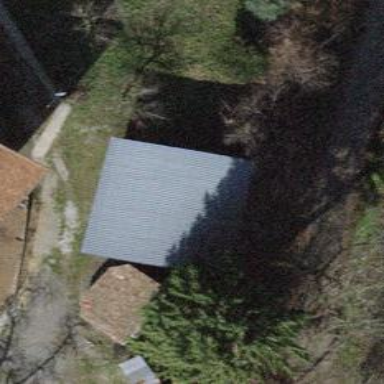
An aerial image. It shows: View of roof of building.